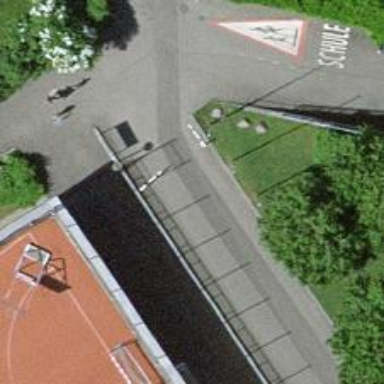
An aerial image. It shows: Swing gate.